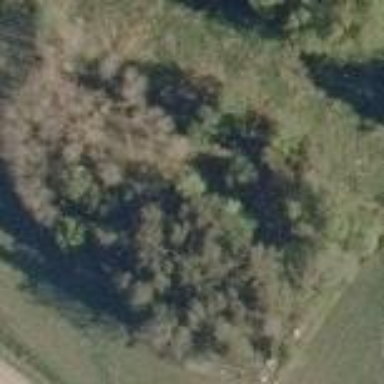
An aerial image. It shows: Mixed woodland area with various types of leaves.